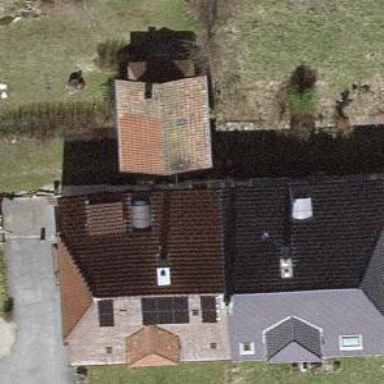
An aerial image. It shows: Apartment building with side-hipped roof.